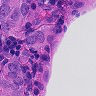
Metastatic tissue present: yes